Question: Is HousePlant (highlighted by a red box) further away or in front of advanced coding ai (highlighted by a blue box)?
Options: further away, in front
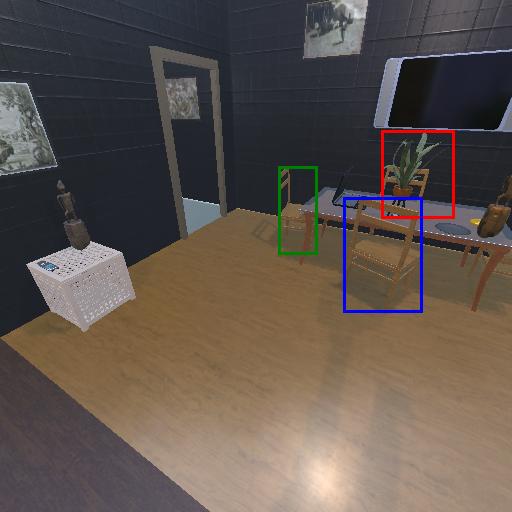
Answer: further away